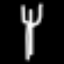
Label: fork